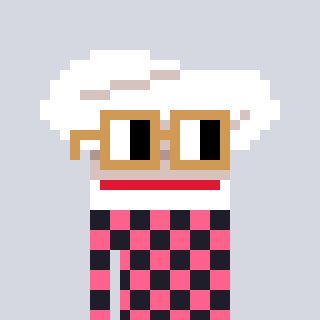
a pixel art character with square brown glasses, a chef hat-shaped head and a grayscale-colored body on a cool background